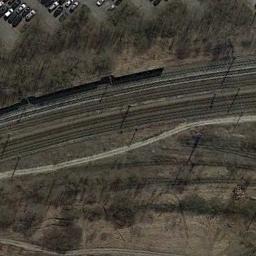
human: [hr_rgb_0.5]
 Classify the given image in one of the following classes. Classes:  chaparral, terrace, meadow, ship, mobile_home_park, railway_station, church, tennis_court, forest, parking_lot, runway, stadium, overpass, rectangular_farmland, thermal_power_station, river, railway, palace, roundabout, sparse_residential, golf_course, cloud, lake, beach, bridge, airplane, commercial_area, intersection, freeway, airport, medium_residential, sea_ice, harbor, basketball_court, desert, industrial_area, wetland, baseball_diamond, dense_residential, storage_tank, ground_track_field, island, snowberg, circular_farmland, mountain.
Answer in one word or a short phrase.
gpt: railway